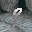
Label: 9